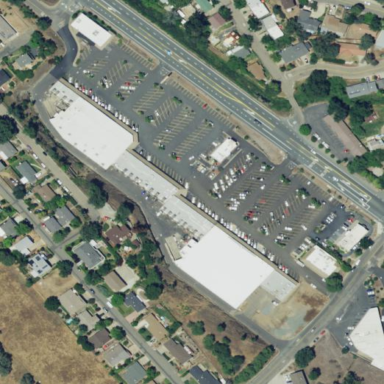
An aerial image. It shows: Retail area.